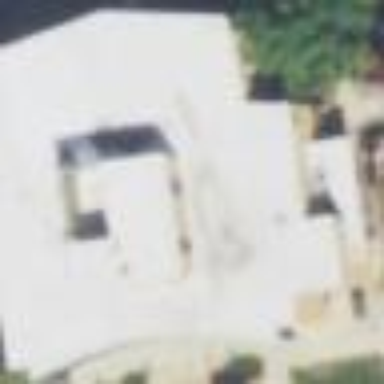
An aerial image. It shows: University building.